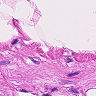
Metastatic tissue present: no